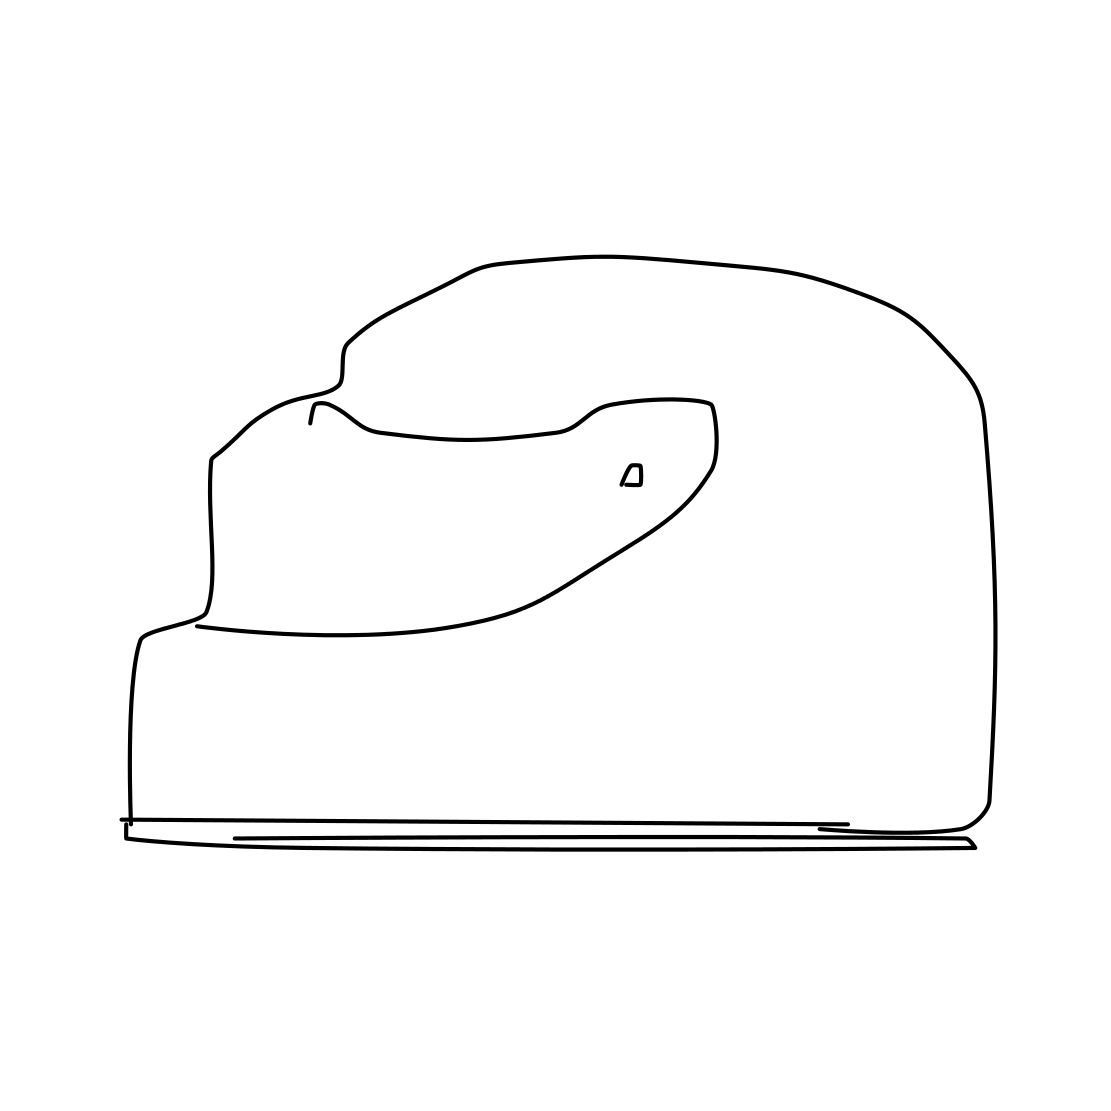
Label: helmet